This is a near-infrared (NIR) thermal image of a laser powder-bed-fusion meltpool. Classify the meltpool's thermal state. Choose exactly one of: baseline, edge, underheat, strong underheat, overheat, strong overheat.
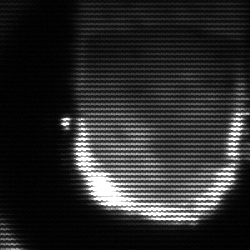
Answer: baseline